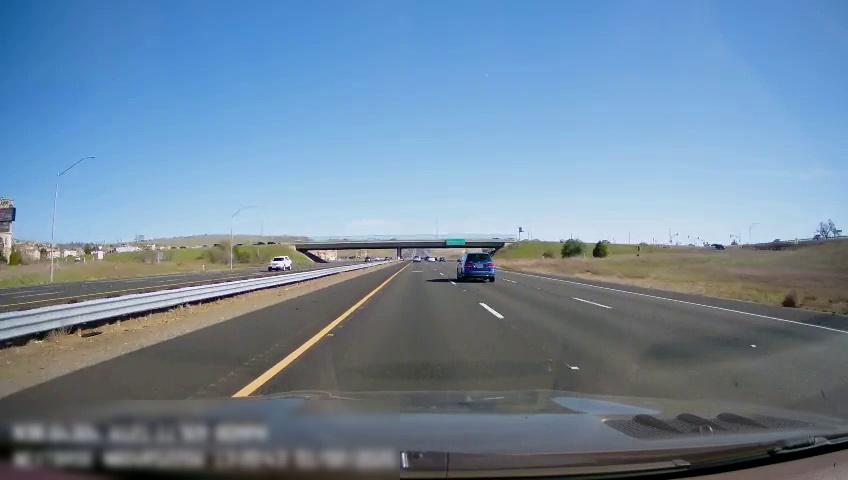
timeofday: Day
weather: Sunny
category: Drivable Space
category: Drivable Space
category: Vehicles | SUV
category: Vehicles | Car
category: Lanes | Opposite Lane
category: Lanes | Opposite Lane
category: Lanes | Current Lane
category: Lanes | Current Lane
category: Lanes | Alternate Lane
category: Lanes | Alternate Lane
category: Traffic | Signs